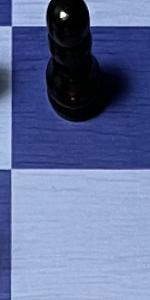
Label: Empty